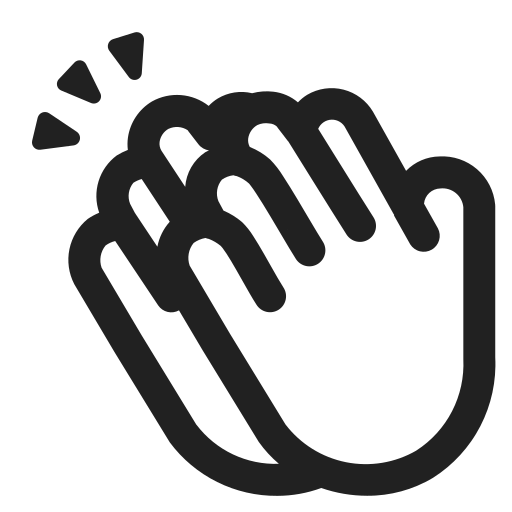
clapping hands high contrast default